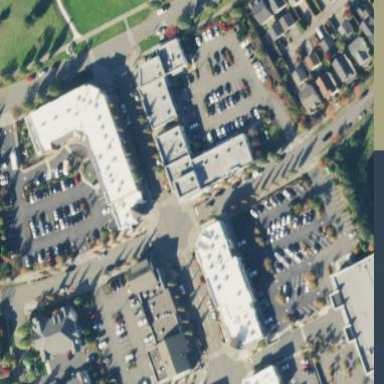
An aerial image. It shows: Commercial building.